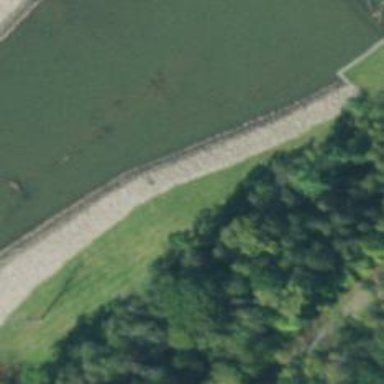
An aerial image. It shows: Dam along waterway.